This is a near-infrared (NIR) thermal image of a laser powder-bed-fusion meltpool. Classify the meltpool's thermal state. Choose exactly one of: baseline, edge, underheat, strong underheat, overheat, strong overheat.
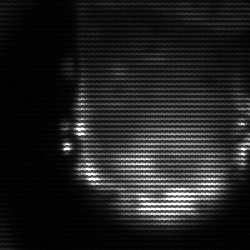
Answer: baseline